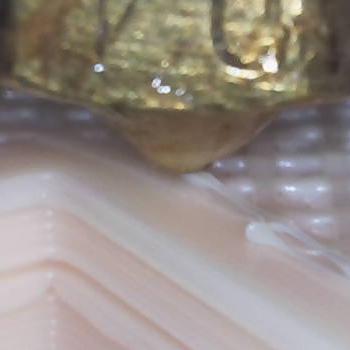
Flow rate: 47%